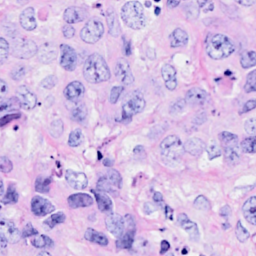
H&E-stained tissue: Breast